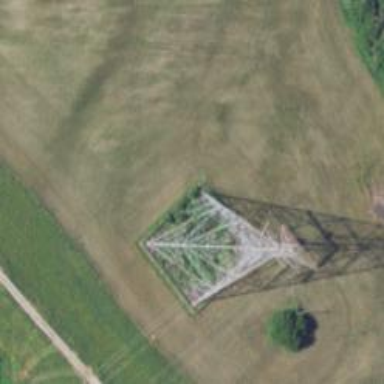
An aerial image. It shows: Tall power tower.